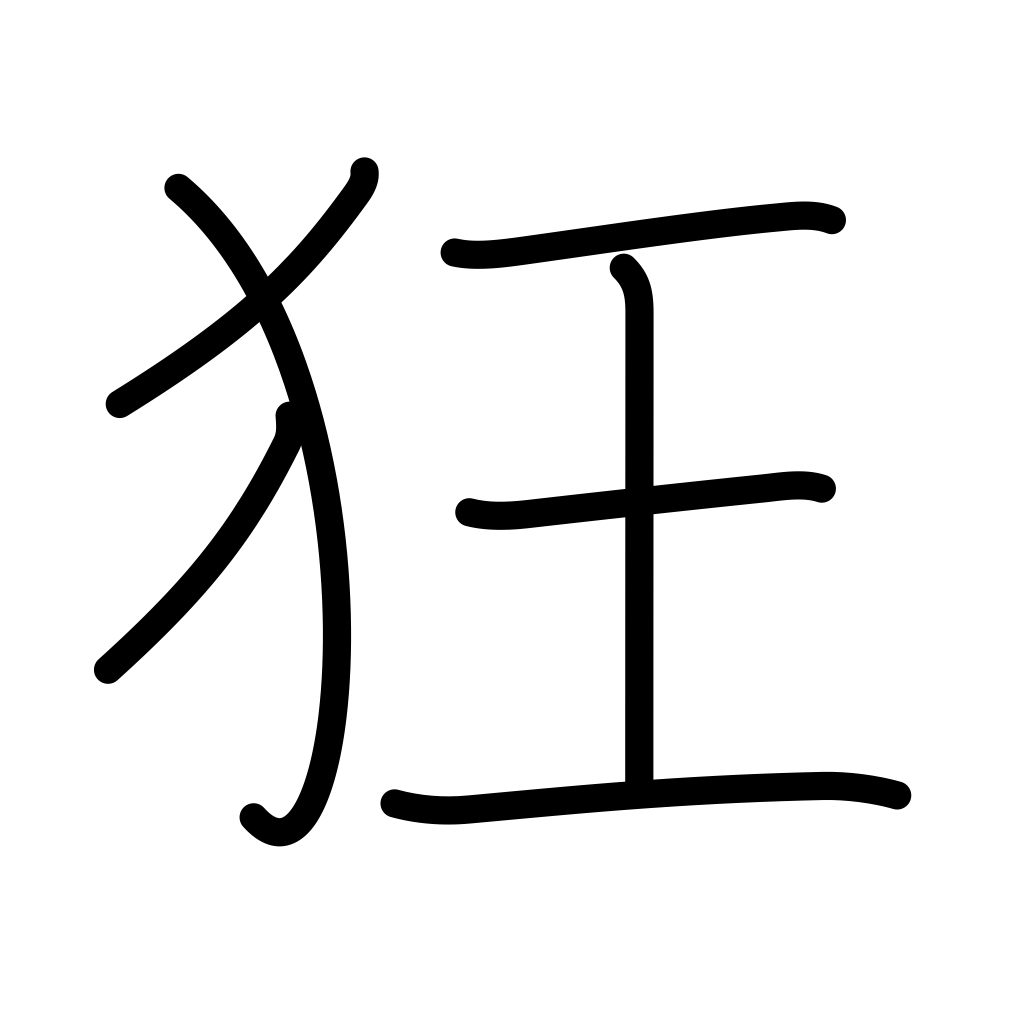
Meaning: lunatic, insane, crazy, confuse